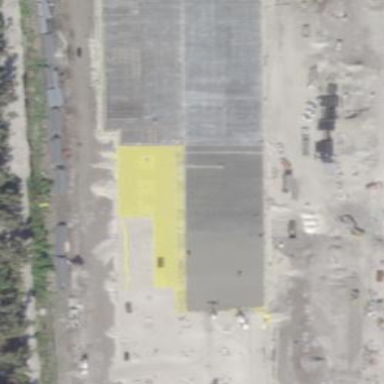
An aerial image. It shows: Warehouse.